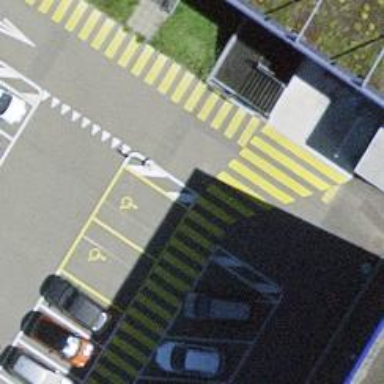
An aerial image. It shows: Uncontrolled zebra crossing with notable zebra markings.